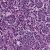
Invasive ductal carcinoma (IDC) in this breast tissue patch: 1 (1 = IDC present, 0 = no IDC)